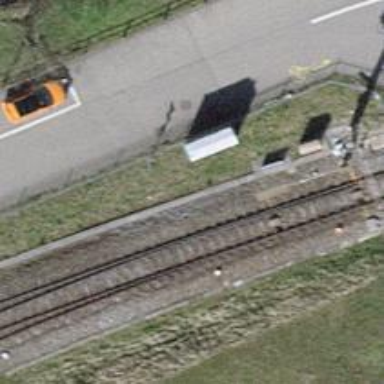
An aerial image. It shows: Railway switch.